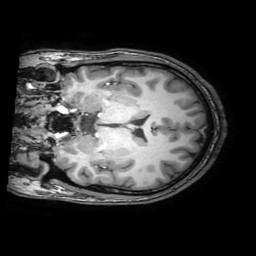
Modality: T1w
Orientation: coronal
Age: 19
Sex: male
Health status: healthy
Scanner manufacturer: philips
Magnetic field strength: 3 T
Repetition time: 0.0079 s
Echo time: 0.0035 s